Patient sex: M
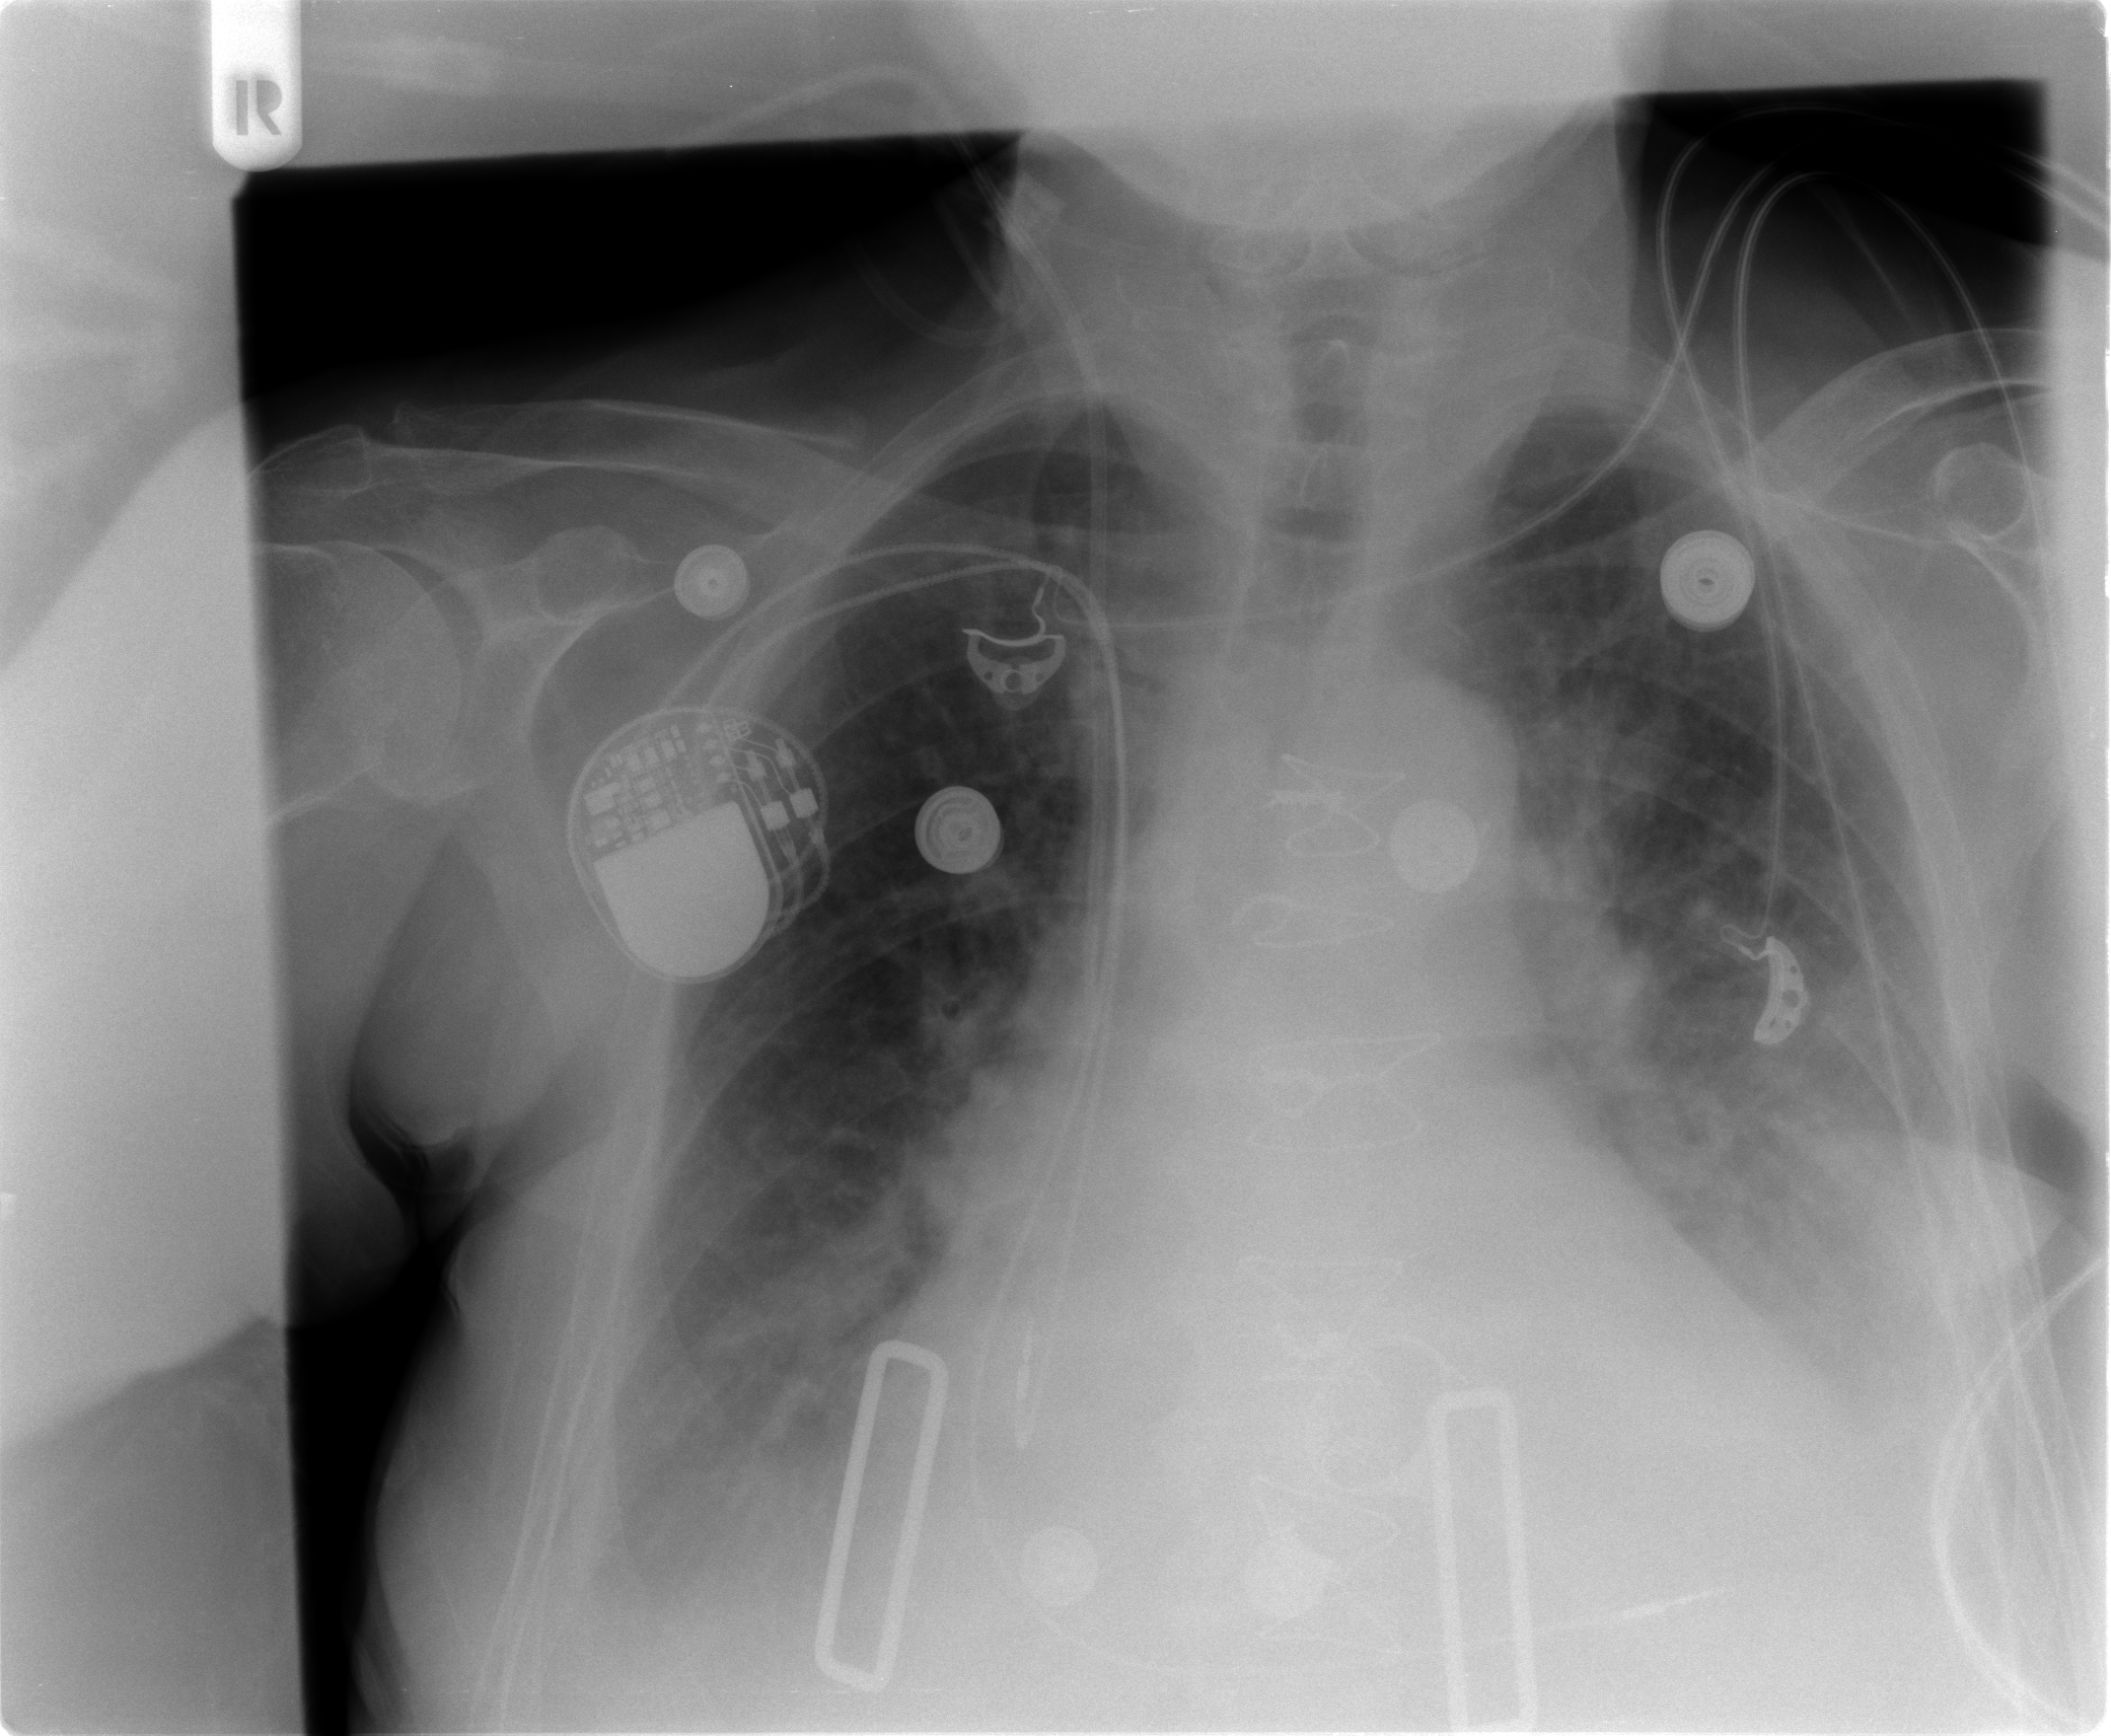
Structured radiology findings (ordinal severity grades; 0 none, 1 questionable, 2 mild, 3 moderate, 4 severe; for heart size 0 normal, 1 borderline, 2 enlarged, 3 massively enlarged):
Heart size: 2
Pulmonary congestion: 3
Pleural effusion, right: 2
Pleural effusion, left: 2
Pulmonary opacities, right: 0
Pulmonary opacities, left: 0
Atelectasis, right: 2
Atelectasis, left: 3